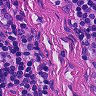
Metastatic tissue present: no